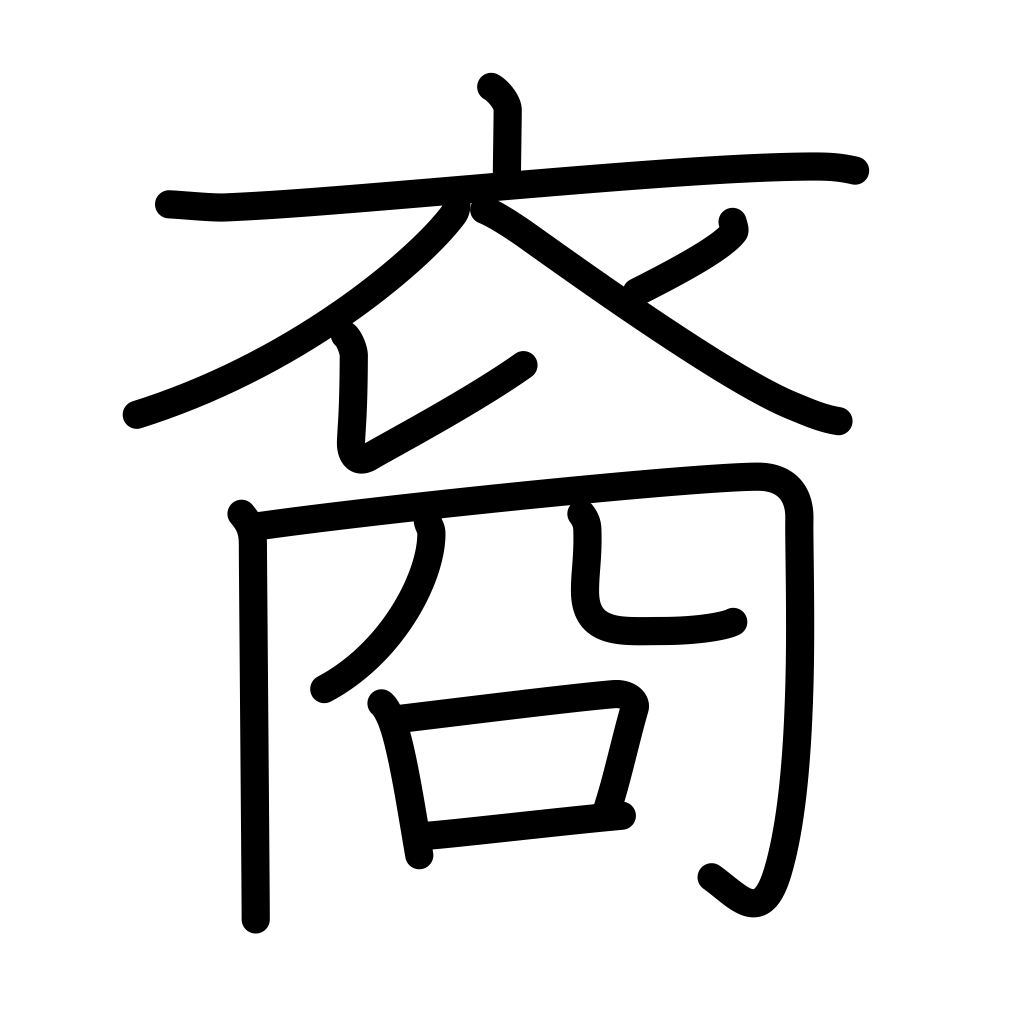
Meaning: descendant, border